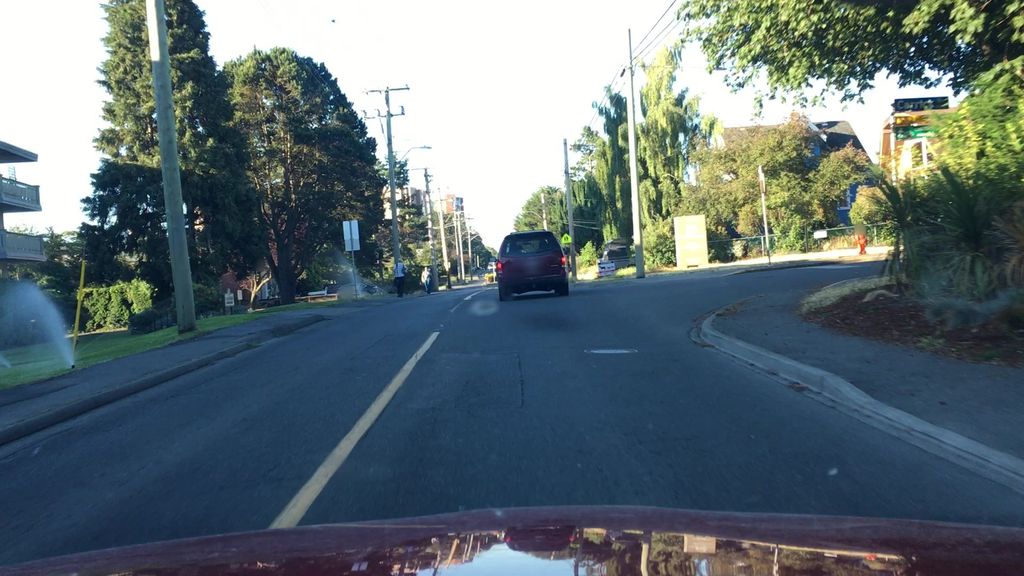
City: victoria